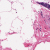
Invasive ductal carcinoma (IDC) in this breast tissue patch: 0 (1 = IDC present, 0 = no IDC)